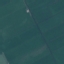
Label: Pasture